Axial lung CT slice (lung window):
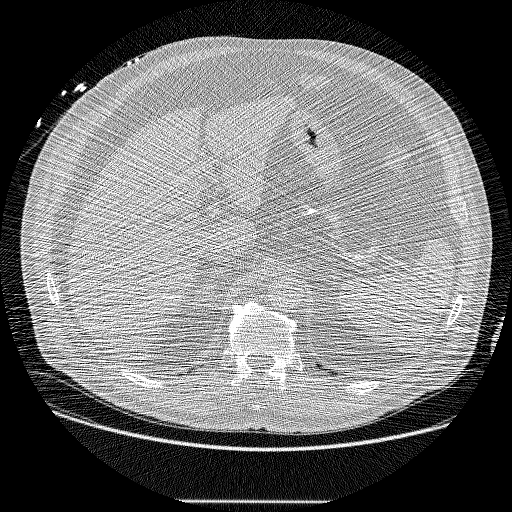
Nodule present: no